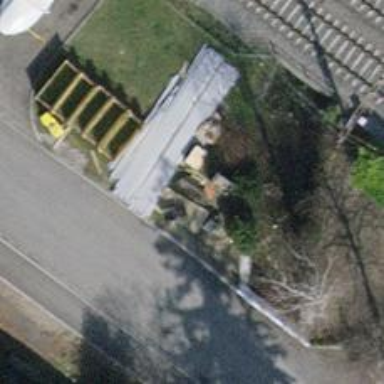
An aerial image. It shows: Brown bench.